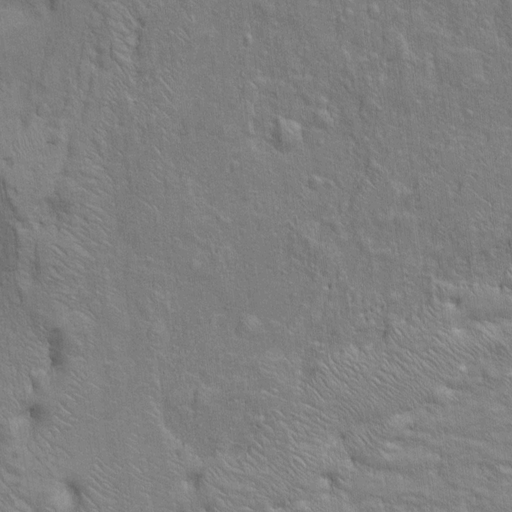
Classes present: Background, Cone